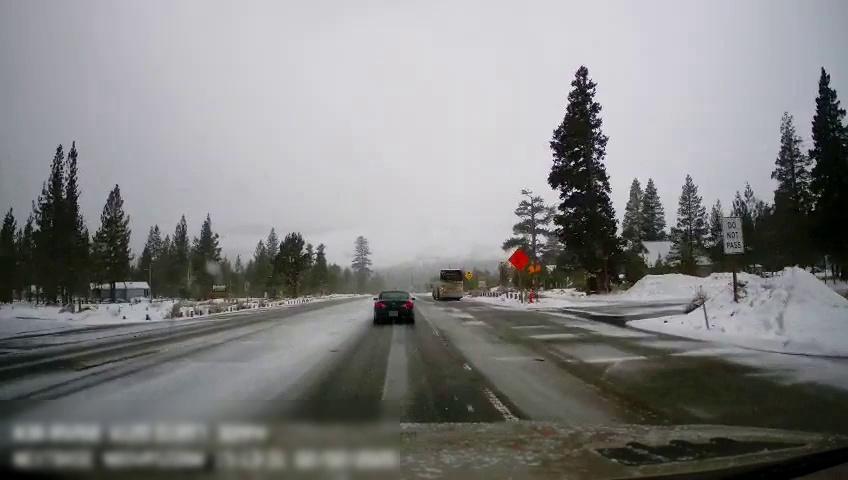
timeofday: Day
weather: Snowy
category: Drivable Space
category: Vehicles | Car
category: Vehicles | Bus
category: Lanes | Current Lane
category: Traffic | Signs
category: Traffic | Signs